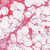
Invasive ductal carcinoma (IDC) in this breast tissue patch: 0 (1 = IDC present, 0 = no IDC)